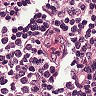
Metastatic tissue present: no